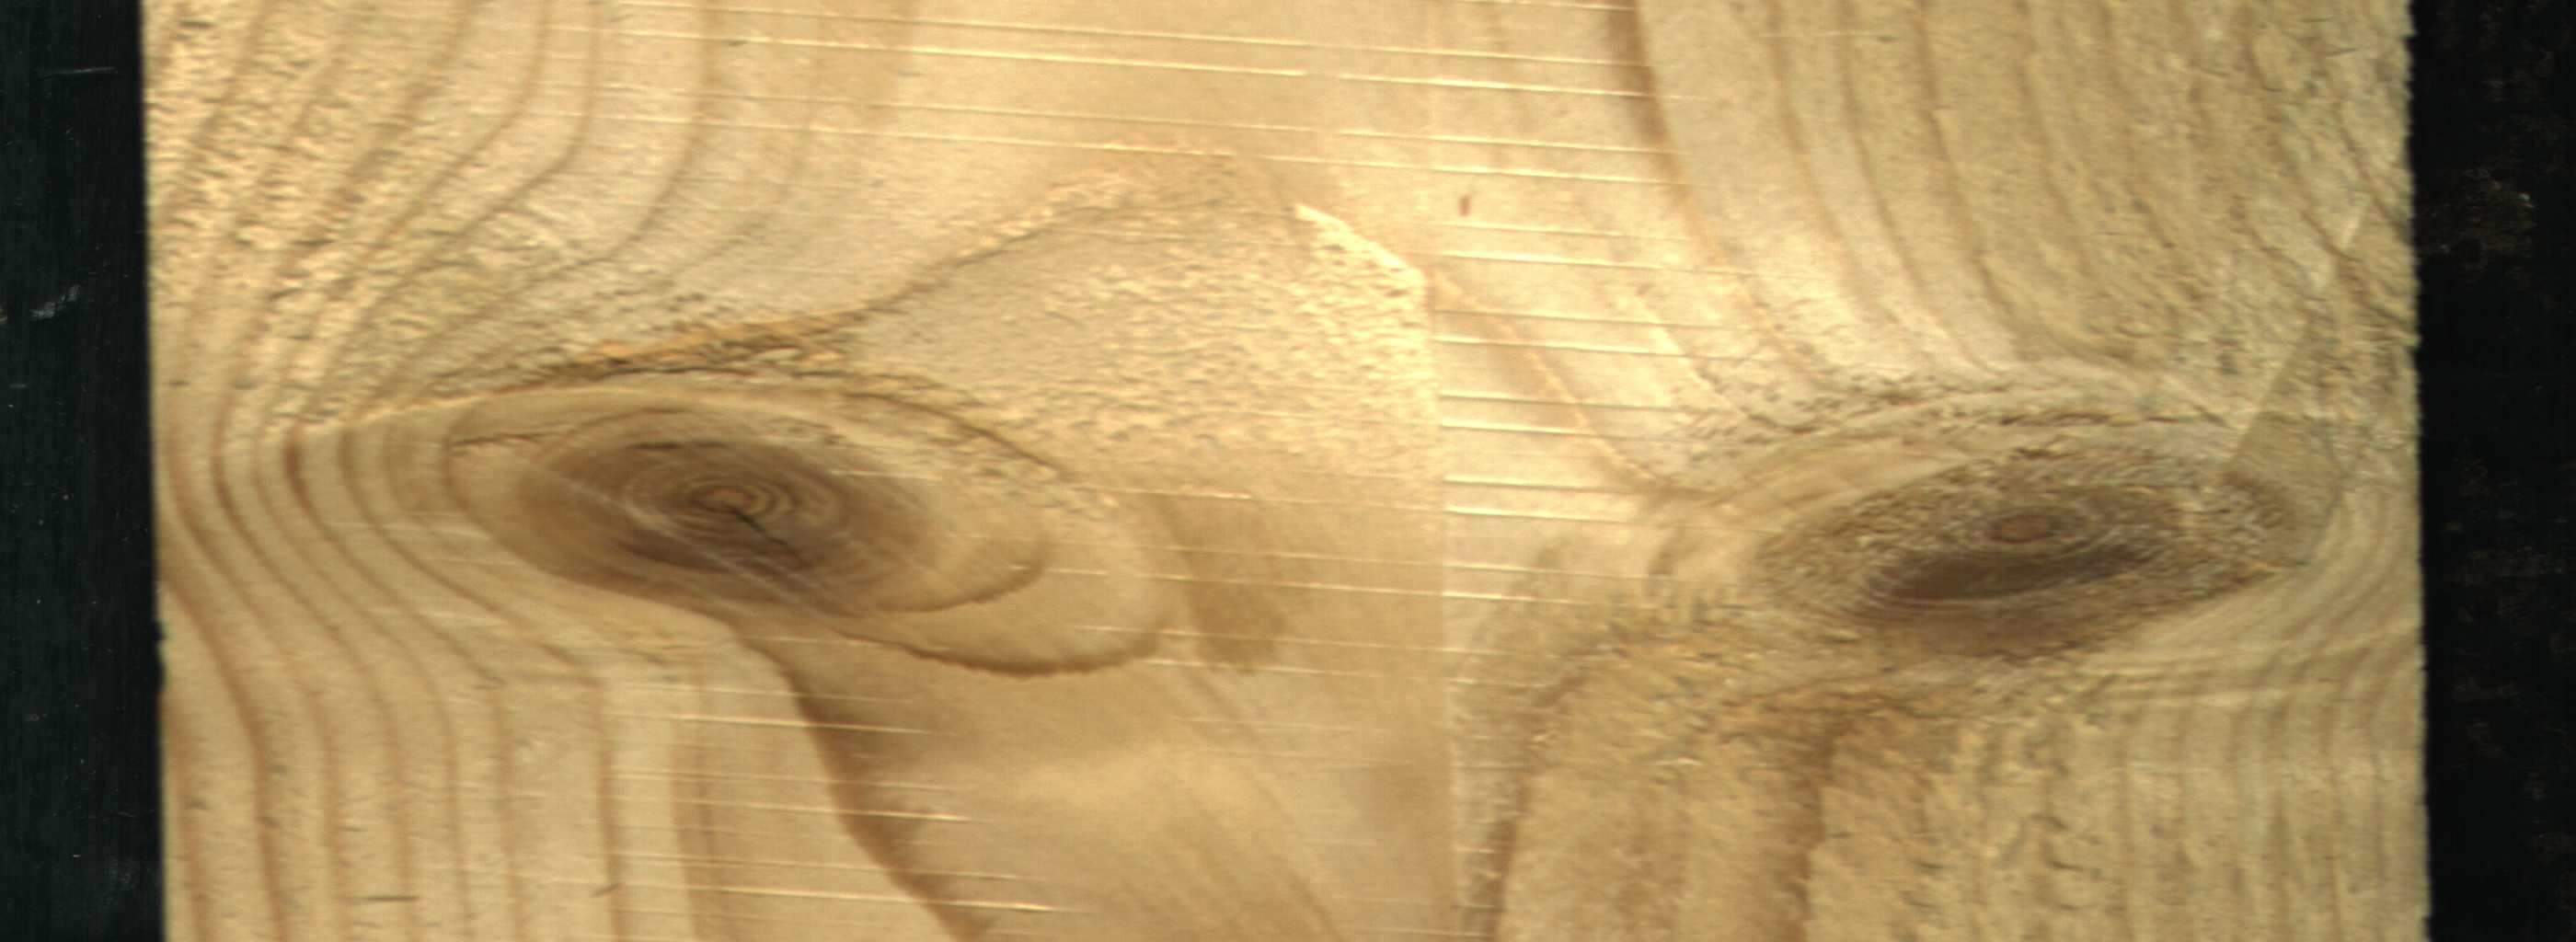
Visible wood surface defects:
Live_Knot
Live_Knot